Question: I have the North, East, South and West values of a Rectangular location, how can I search only those locations (Latitude/Longitude) that are within the bounds of that Rectangular location?

Please note that I need to search the Locations (Latitude/Longitude) within a database. I need to find the locations in the database which are in the bounds of a given rectangular and I will draw markers for them on the map.
I am not talking about <URL>, the APIs for search already support passing the rectangular bound to filter the search.
The 'googlemaps' APIs can do this for me like:
'''
var request = {
bounds: myMapObject.getBounds(), // Search only within the Bound of the Map
query: someTextToFind
};
'''
OR
'''
var isWithInMapsBounds = myMapObject.getBounds().contains(myLocation);
'''
.
Can someone guide me in the right direction, how to achieve this functionality?
I want to search within database; so I need an SQL solution.
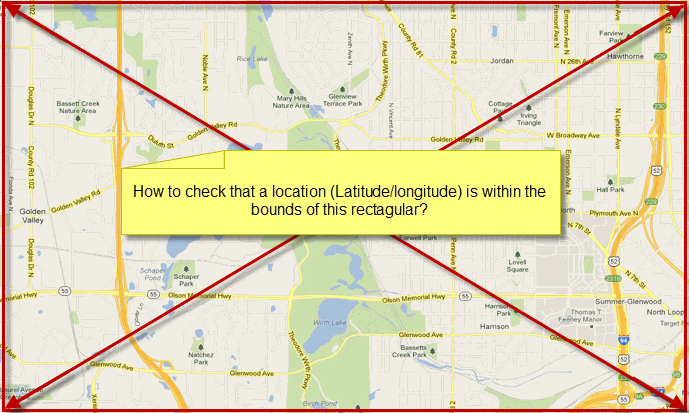
Answer: '''
DECLARE @Bounds AS Geography = GEOMETRY::STGeomFromText('polygon-wkt-here',0)
SELECT columns-list
FROM table
WHERE 1 = @Bounds.STIntersects(table.point-column)
'''
Quick note for those that are in the dark here about why you can't just compare your point location to the north/south/east/west coordinates of your bounding box:
The bounding box may not be lat/long-aligned (eg. its north/south/east/west lines may not follow lat/long axis).
This will happen if you draw a planar rectangle on a Lat/Long map projection. The distortion will be more apparent the closer to the edge of the bounding box the point is, and the farther from the Equator.
The second reason to use the Geography data types is that it provides a uniform method of performing these kinds of operations for polygon, not just rectangles. So now you can compare if a single point is within your box, or find all the addresses in a zipcode, all with the same piece of code.